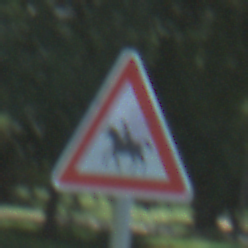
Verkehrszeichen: ReiterRechts
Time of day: Midday
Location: Outdoor (Nature)
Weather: Clear
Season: Summer
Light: Natural